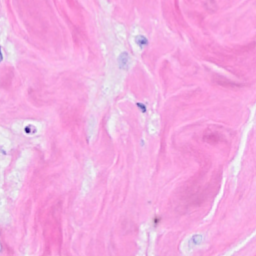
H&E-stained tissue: Breast